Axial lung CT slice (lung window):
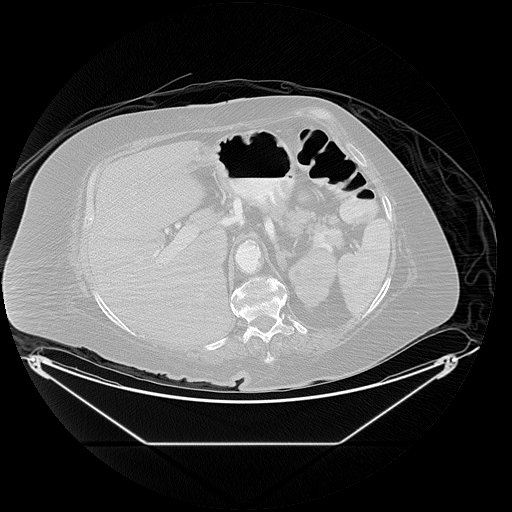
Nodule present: no